Question: I'm searching for the Custom Control, that would provide ViewController for posting the status on the wall like in the Facebook App for iOS. Like so:

Thanks in advance!
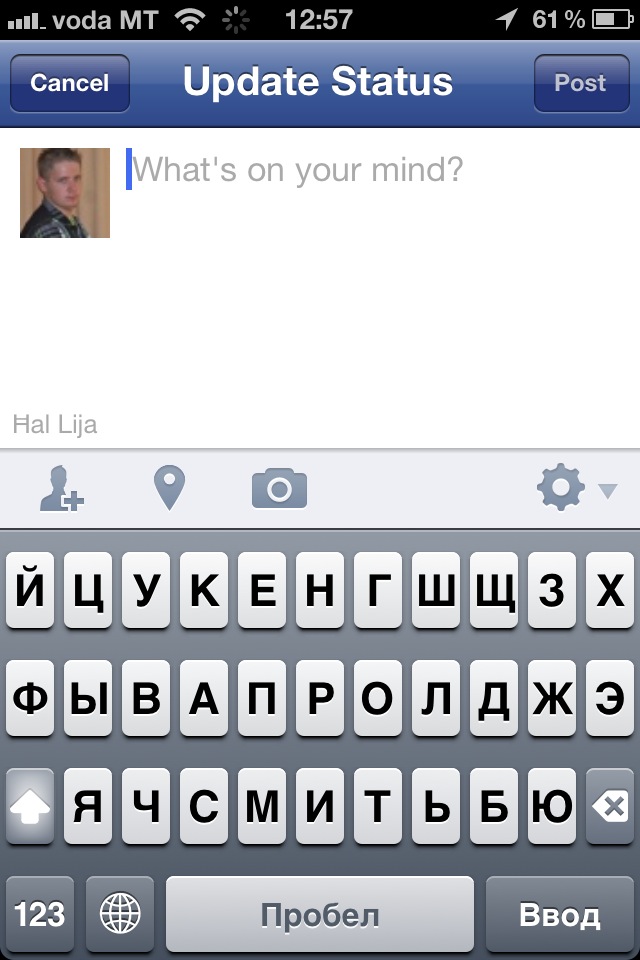
Answer: Try this:
<URL>
or for posting photos
<URL>